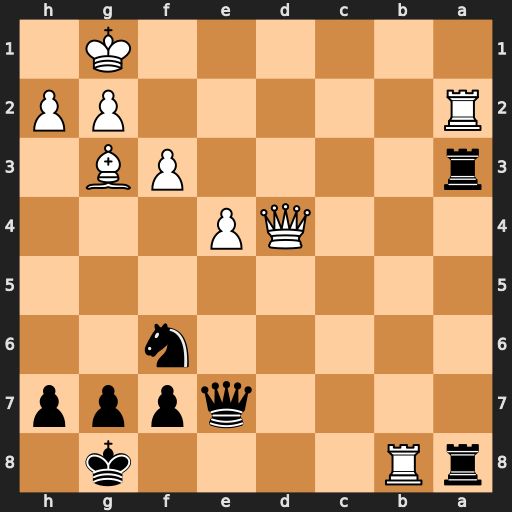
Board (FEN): rR4k1/4qppp/5n2/8/3QP3/r4PB1/R5PP/6K1
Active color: b
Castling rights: -
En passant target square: -
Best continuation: Rxb8 Rxa3 Rb1+